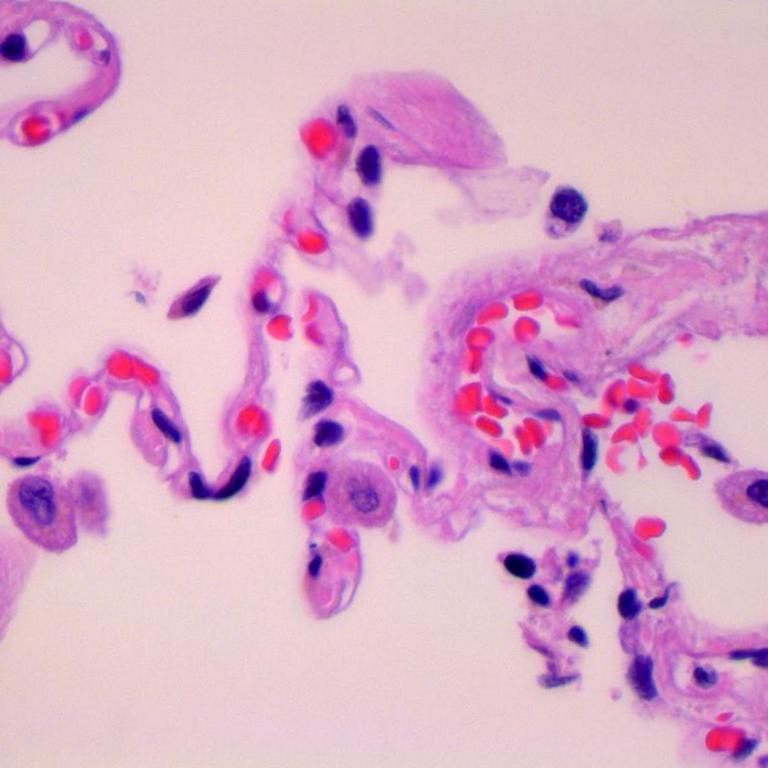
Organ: lung
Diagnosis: benign